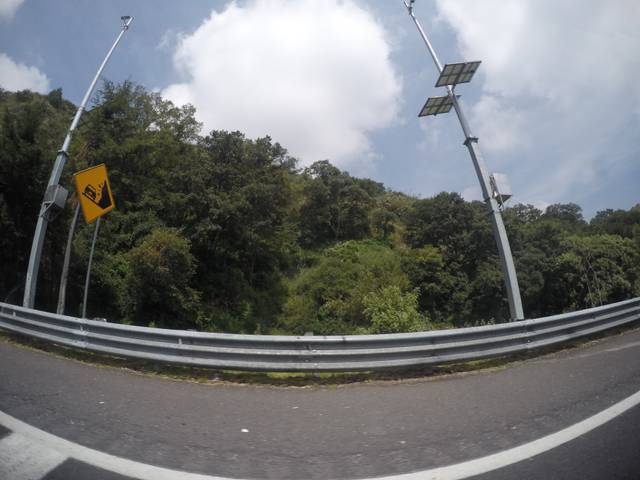
Region: Mexico
Coordinates: 19.227, -99.145